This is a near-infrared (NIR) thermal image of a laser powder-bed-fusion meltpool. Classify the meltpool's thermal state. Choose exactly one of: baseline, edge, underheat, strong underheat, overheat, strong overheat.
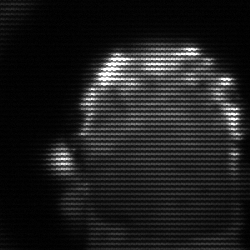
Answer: baseline